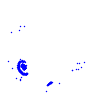
Particle: electron